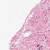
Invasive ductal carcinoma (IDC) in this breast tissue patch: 0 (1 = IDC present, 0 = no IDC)